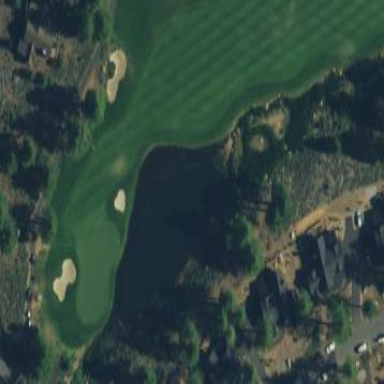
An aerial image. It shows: Water hazard on golf course.